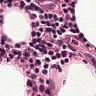
Metastatic tissue present: no